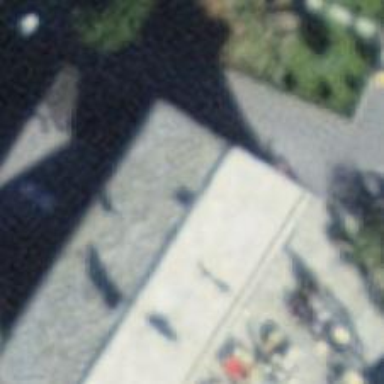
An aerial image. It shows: Restaurant.